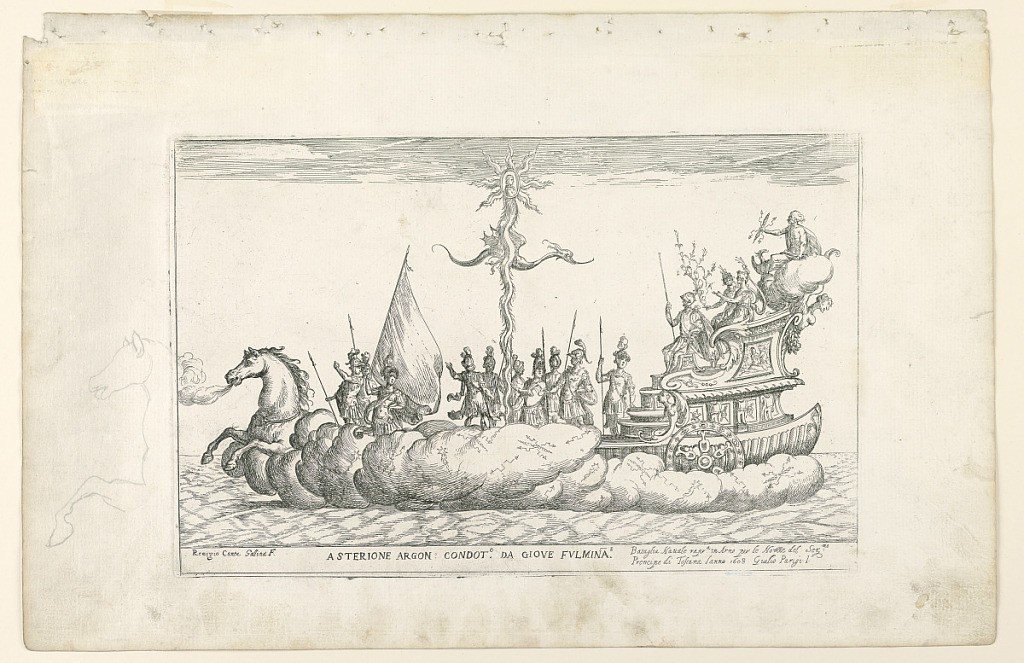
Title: Asterione argon condot da Giove fulmina, from Vessels of the Argonauts for the Wedding Celebration of Cosimo de' Medici in 1608, plate 1
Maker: Remigio Cantagallina, Italian, ca. 1582–1656
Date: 1608
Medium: etching on laid paper
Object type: Print
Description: The ship of Asterione, emphemera from the wedding festivities at the marriage of Cosimo de' Medici and Maria Magdalena of Austria in 1608.